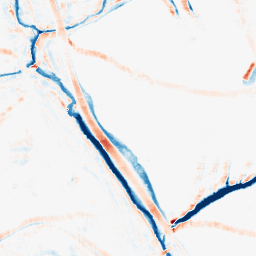
Category: morphological
Decomposition family: morphological_rect
Decomposition parameters: operation: average
width: 10
height: 10
Upsampling method: sinc_hamming
Upsampling parameters: scale: 2
kernel_size: 4
Upsampling scale: 2